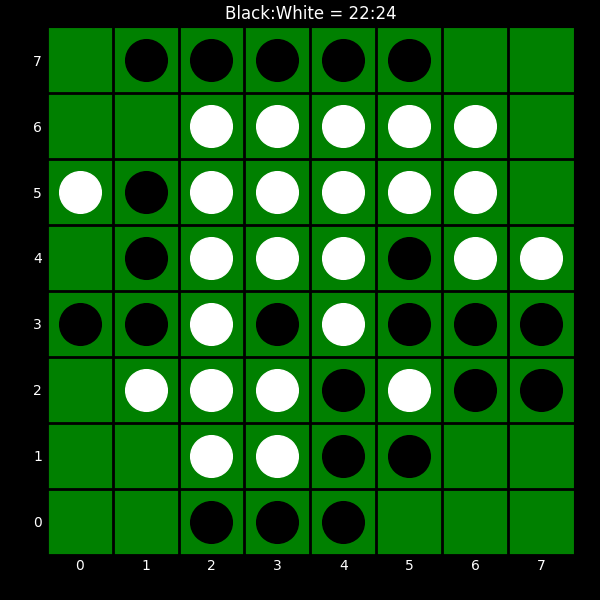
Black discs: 22
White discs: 24